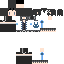
A male skeleton skin with dark skin, wearing brown long hair dressed in a black armor chest and black pants, featuring a closed mouth.